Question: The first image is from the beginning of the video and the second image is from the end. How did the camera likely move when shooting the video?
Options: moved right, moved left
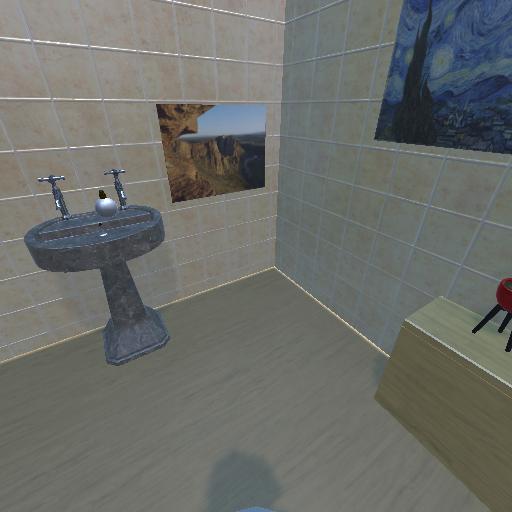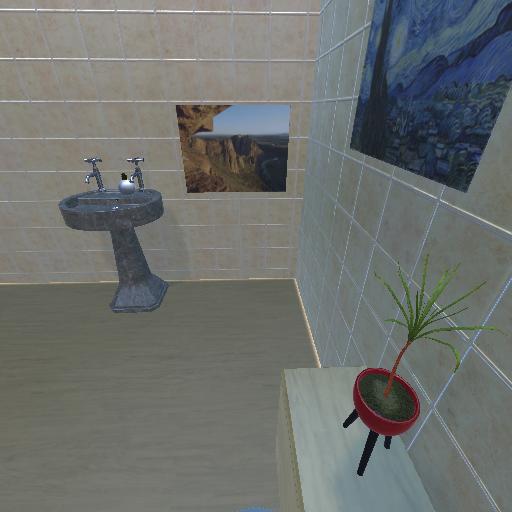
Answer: moved right